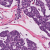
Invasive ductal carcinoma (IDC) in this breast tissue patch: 1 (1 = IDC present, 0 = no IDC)